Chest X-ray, PA view. Patient: 53 years old, sex M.
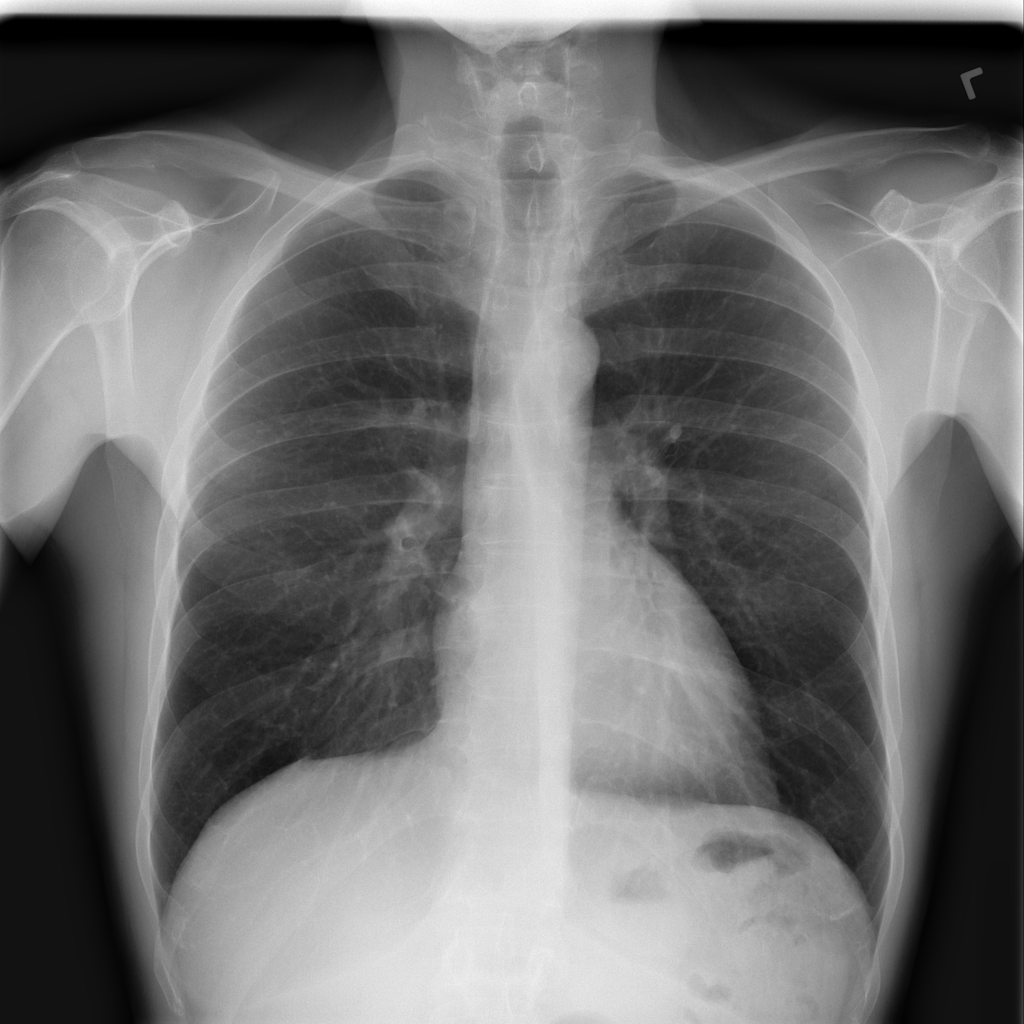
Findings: No Finding